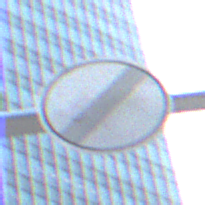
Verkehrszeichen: EndeSaemtlicherBegrenzungen
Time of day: MorningAfternoon
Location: Outdoor (Urban)
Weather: PartlyCloudy
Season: NotSpecified
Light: Natural